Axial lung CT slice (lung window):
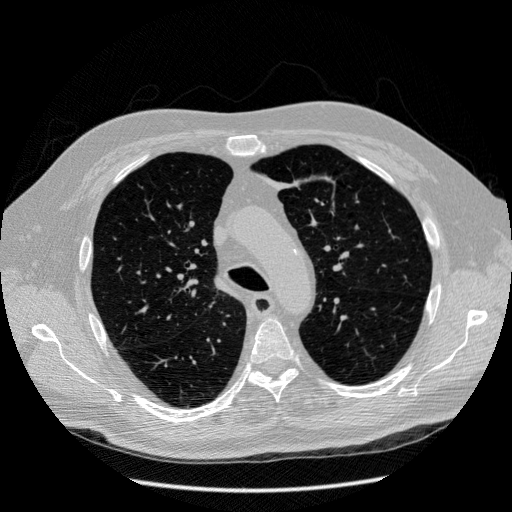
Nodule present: no